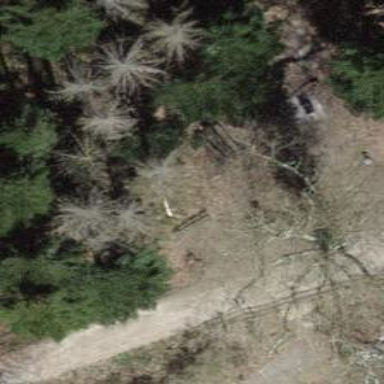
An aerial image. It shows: Picnic table located in leisure land area.